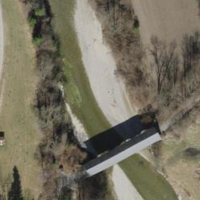
EUNIS habitat code: 15
Species observed at this site:
Anthocharis cardamines
Motacilla alba